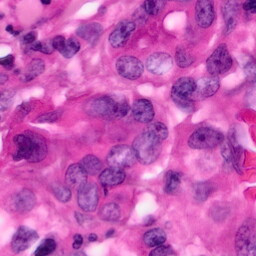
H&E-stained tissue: Pancreatic